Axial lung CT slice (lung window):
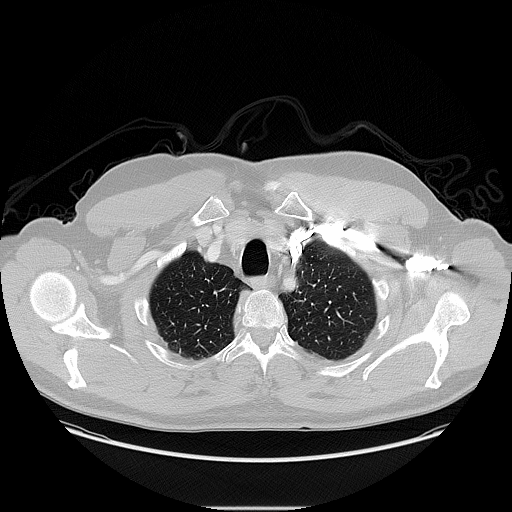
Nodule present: no